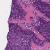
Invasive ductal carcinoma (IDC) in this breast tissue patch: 0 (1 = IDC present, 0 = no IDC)